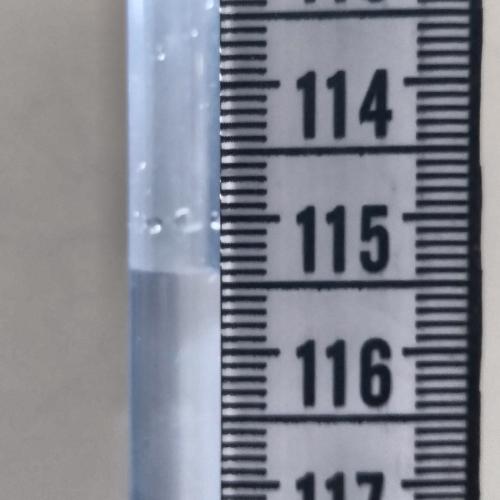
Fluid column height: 115.4 cm